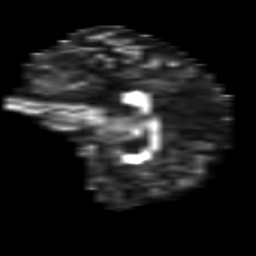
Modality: FA
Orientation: sagittal
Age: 18
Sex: male
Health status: healthy
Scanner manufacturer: siemens
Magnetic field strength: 3 T
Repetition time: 8.6 s
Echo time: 0.095 s